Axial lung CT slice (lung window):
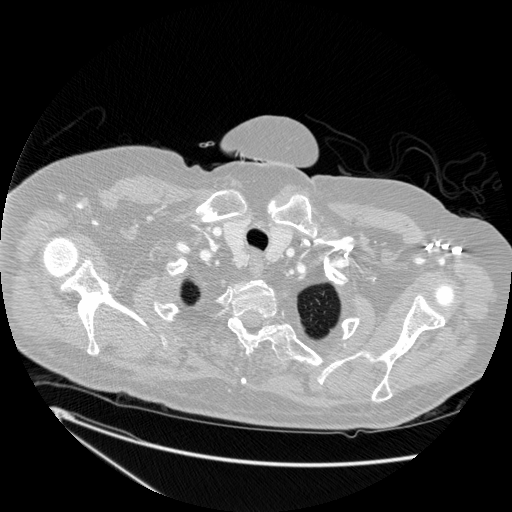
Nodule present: no